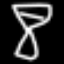
Label: hourglass